Question: I would like replicate a vector 'N' times to create a matrix with each copy shifted 1 row down. See image (first column is the vector 1 to 5). It would be great if this can be achieved without using for loop.

So far was able to to do this 'repmat(my_vector, 1, 5)' to create an N x 5 matrix.
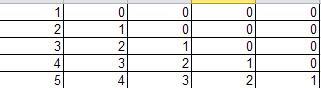
Answer: You can do it with <URL>;
'''
a = [1 2 3 4 5]
out = tril( toeplitz(a) )
'''
or
'''
out = toeplitz(a, a*0)
%// out = toeplitz(a, zeros(size(a)) ) %// for large arrays
'''
or if you don't mind some happy flipping:
'''
out = flipud( hankel( flipud(a(:)) ) )
'''